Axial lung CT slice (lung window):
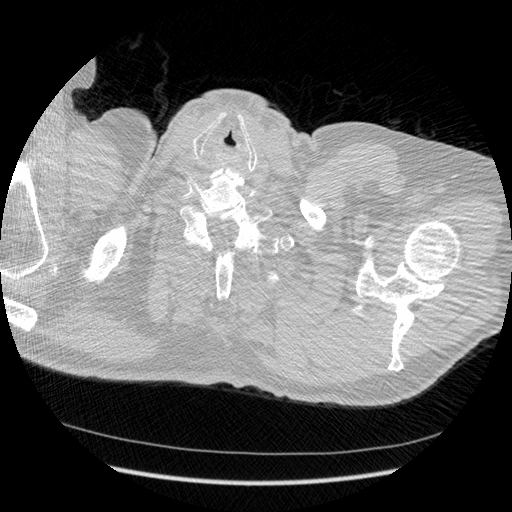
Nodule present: no